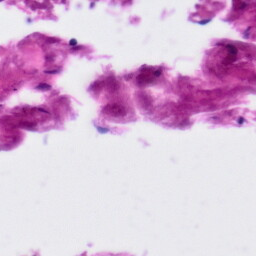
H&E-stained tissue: Tonsil